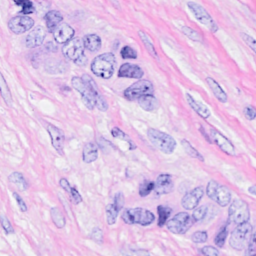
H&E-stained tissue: Breast